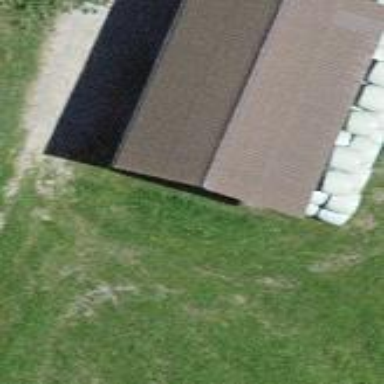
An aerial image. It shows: Shed.